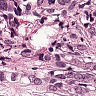
Metastatic tissue present: yes